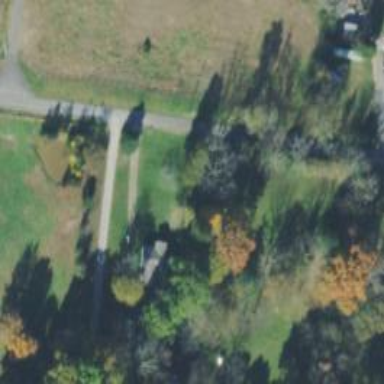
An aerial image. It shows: Driveway leading to service road.